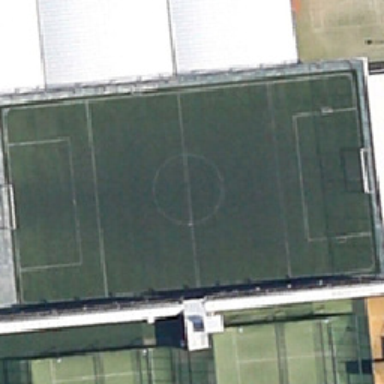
There are two white buildings near the soccer ground .